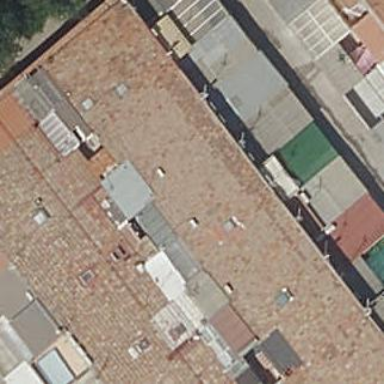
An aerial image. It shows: Building.